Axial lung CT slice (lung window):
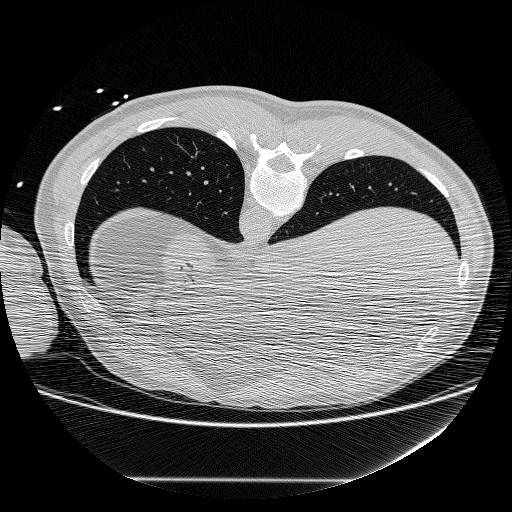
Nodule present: no